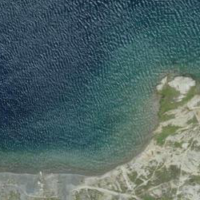
EUNIS habitat code: 14
Species observed at this site:
Viola calcarata